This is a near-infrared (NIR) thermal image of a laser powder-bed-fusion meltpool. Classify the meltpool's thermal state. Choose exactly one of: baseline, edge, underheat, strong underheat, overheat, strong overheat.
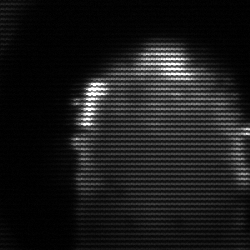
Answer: baseline